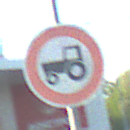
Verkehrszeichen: VerbotKraftfahrzeugeZuegeNichtSchneller25
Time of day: MorningAfternoon
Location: Outdoor (Suburban)
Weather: PartlyCloudy
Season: NotSpecified
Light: Natural